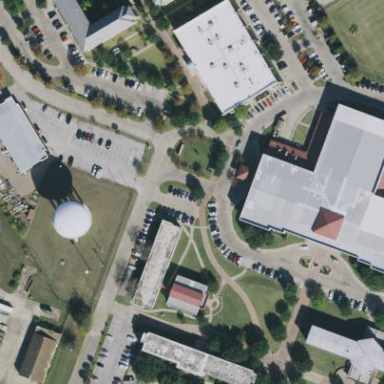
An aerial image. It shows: View of university building.